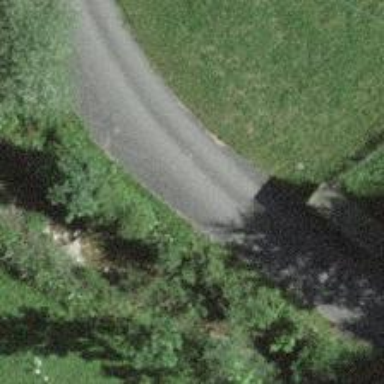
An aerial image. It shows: Passing place on the road.